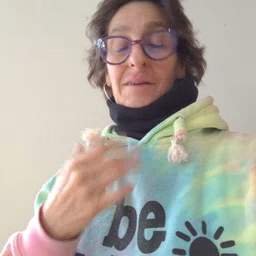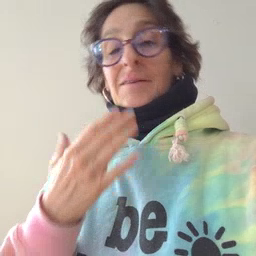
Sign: thankyou